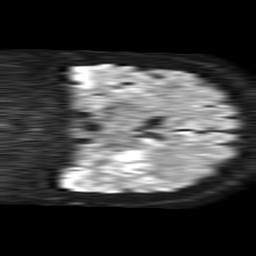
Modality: TRACE
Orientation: coronal
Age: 55
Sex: female
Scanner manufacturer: philips
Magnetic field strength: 1.5 T
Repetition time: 4.6 s
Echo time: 0.08528 s